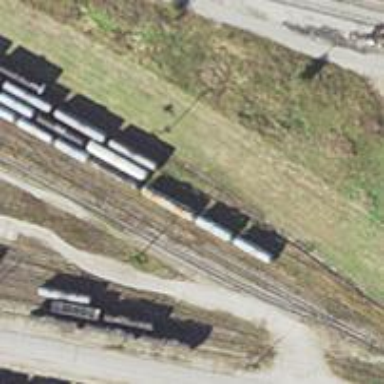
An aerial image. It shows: Unused railway yard.